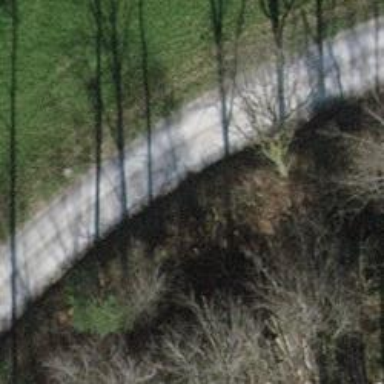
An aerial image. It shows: Compacted track road with grade3 tracktype.